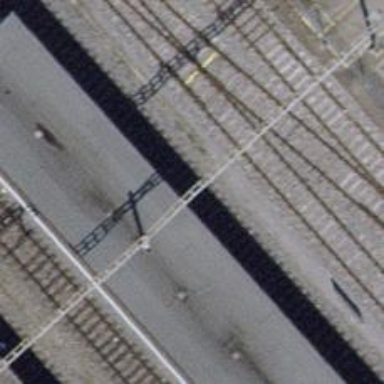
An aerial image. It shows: Stop position for public transport on the railway.